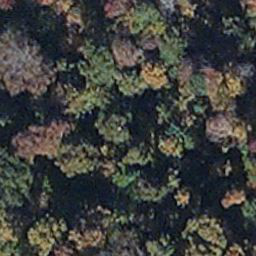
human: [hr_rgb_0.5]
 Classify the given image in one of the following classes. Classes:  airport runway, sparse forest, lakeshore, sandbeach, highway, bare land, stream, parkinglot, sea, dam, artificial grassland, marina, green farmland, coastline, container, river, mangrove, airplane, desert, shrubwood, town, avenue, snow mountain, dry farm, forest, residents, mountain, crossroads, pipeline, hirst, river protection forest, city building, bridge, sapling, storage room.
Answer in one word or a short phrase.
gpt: mangrove